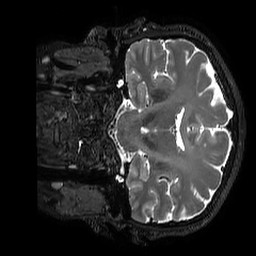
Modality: T2w
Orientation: coronal
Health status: ill
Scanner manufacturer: philips
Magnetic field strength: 3 T
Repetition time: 2.5 s
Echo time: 0.331 s